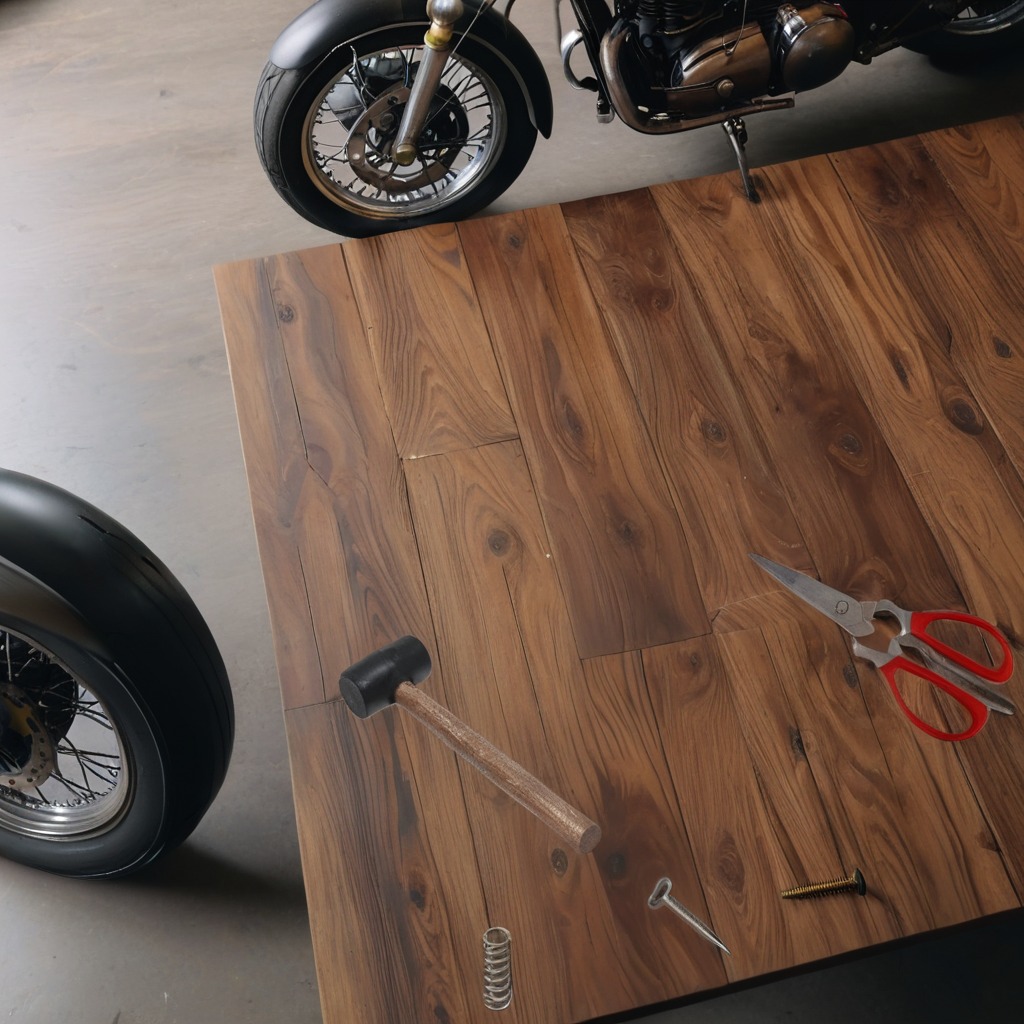
A metal machine screw, an iron nail, a hammer, a coiled metal spring, and a pair of scissors are lying on the oil-spilled wooden table in a vintage motorcycle garage.